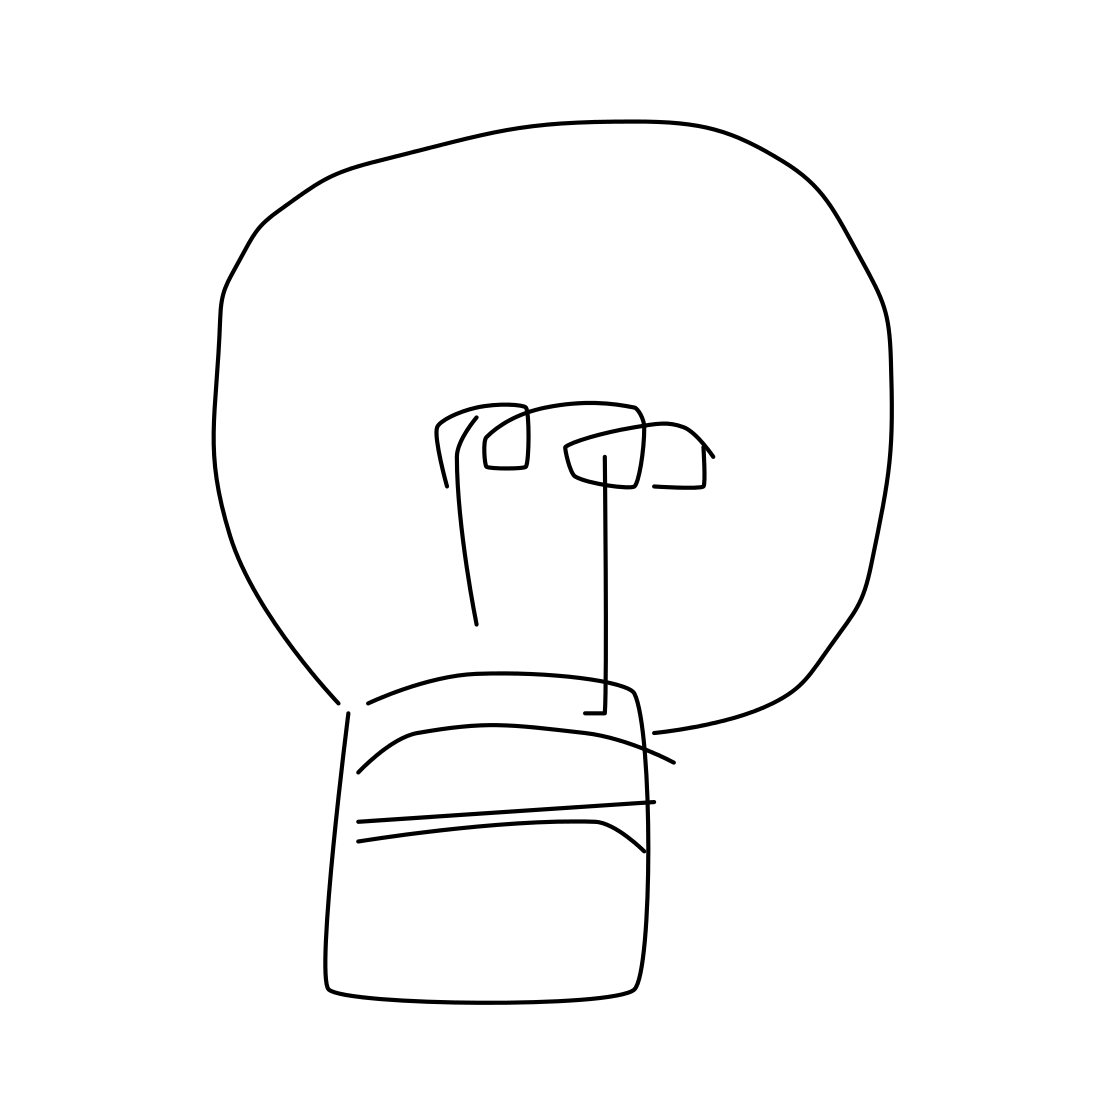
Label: lightbulb